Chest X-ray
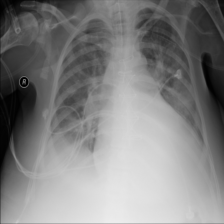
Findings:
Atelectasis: negative
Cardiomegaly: negative
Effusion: positive
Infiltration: negative
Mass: negative
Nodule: negative
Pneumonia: negative
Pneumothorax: negative
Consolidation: positive
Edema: negative
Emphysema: negative
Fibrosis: negative
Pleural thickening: negative
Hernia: negative